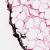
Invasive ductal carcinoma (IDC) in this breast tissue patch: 0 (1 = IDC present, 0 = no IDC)